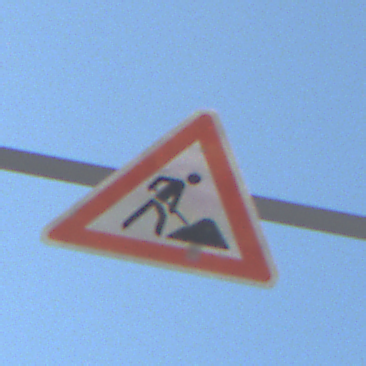
Verkehrszeichen: Arbeitsstelle
Umgebung: Outdoor, Nature
Tageszeit: MorningAfternoon
Wetter: PartlyCloudy
Licht: Natural
Jahreszeit: NotSpecified
Kontrast: HighContrast